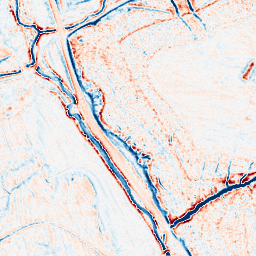
Category: edge_preserving
Decomposition family: anisotropic_diffusion
Decomposition parameters: iterations: 10
kappa: 100
gamma: 0.2
Upsampling method: cubic_mitchell
Upsampling parameters: scale: 8
Upsampling scale: 8